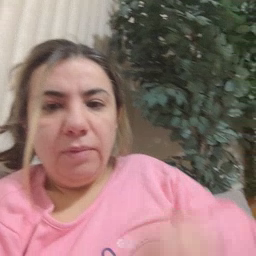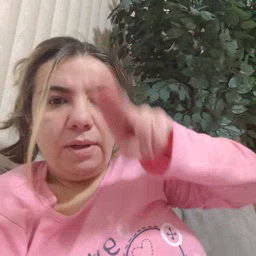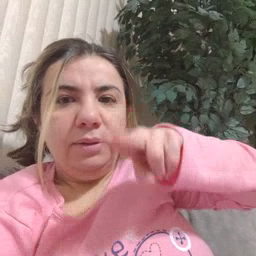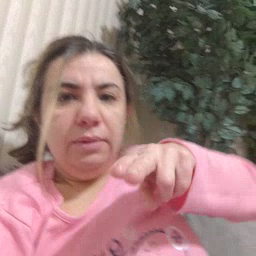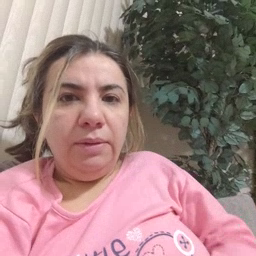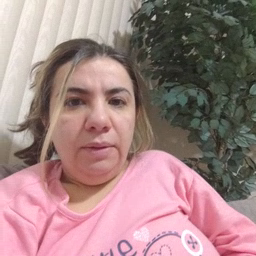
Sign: chair